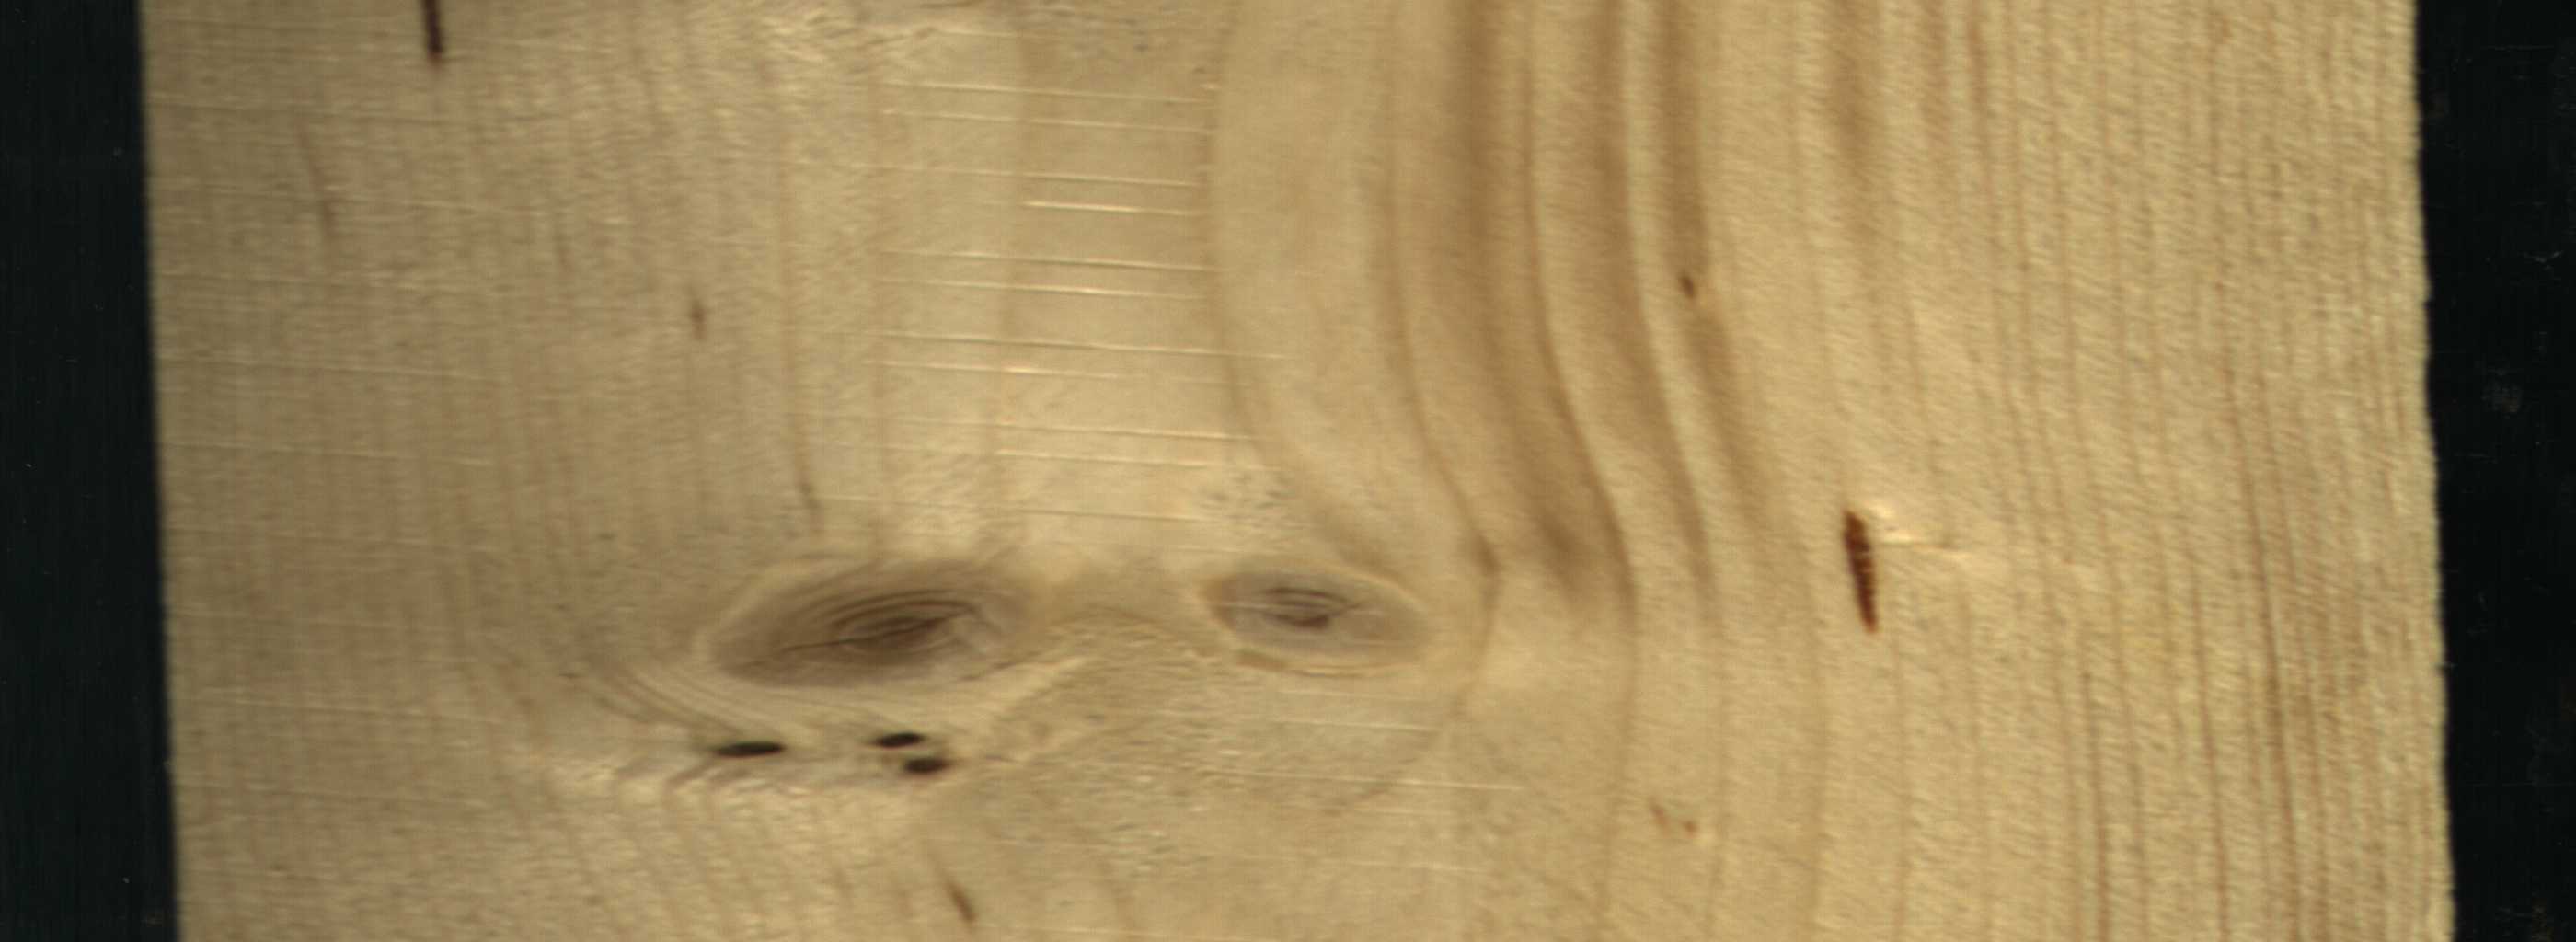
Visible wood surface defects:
resin
resin
knot_with_crack
Dead_Knot
Dead_Knot
Live_Knot
Live_Knot